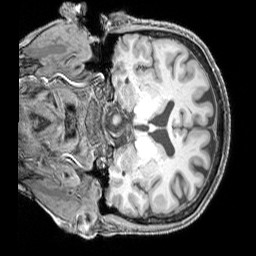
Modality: T1w
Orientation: coronal
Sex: female
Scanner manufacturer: siemens
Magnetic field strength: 3 T
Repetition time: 2.3 s
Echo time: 0.00226 s